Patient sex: F
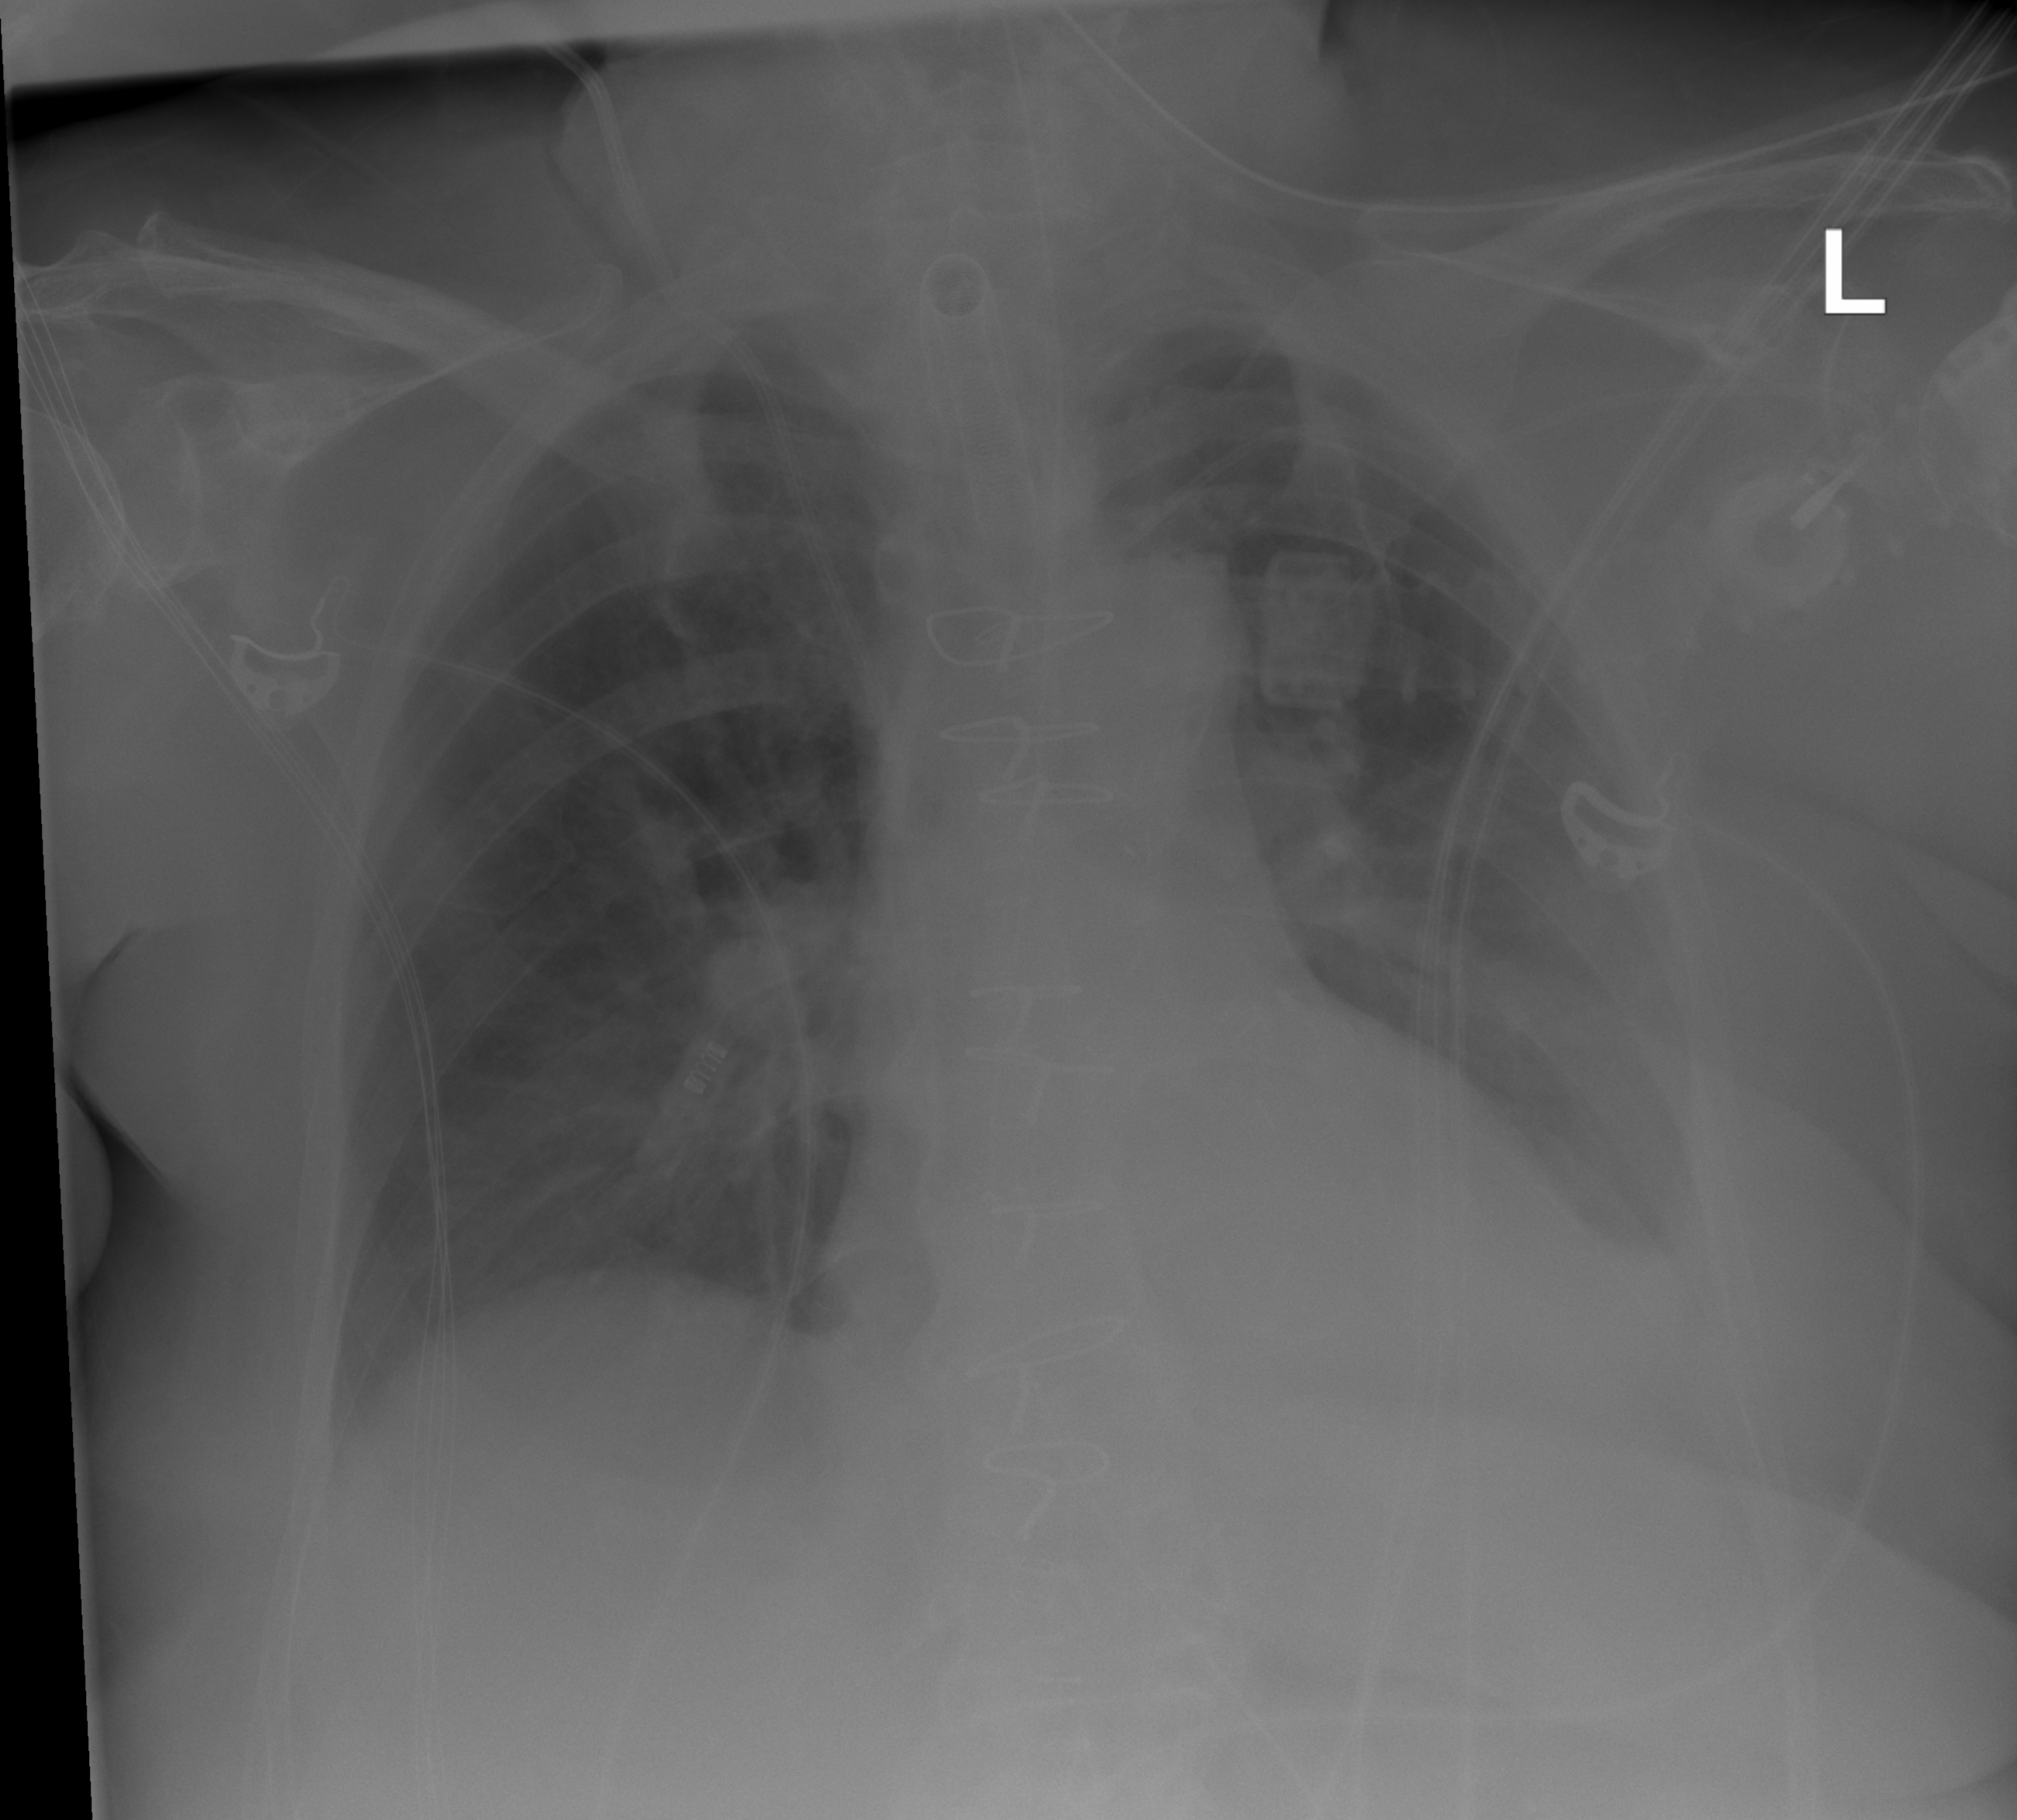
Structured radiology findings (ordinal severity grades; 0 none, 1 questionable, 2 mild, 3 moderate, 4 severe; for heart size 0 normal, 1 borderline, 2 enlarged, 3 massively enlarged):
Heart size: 0
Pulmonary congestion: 2
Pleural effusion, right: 2
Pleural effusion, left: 3
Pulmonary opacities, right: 2
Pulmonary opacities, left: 2
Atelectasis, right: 0
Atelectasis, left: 2